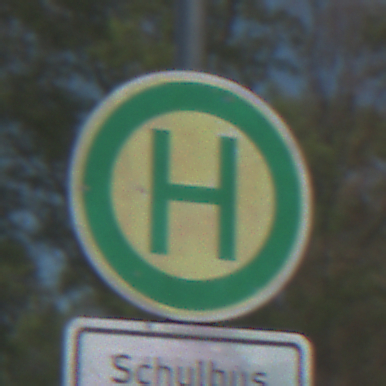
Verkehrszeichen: Haltestelle
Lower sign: ZeitangabenMitBeschraenkungAufWochentage5
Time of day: Midday
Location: Outdoor (Nature)
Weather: Clear
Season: NotSpecified
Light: Natural